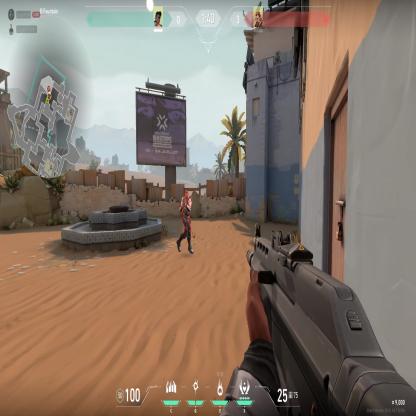
Label: enemy